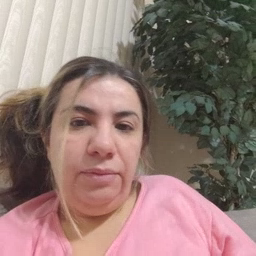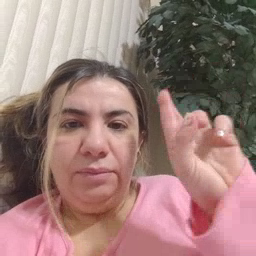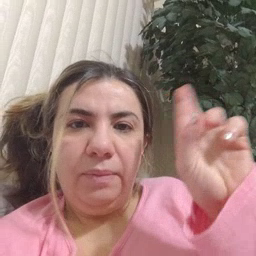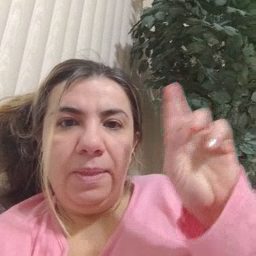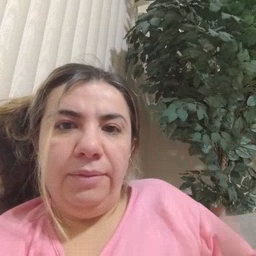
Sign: refrigerator